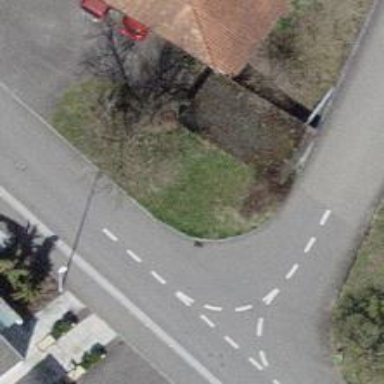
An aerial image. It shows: Post box is visible.